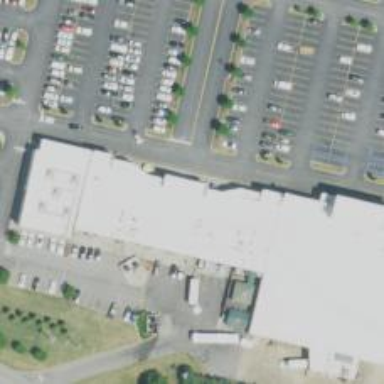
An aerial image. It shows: Post office.